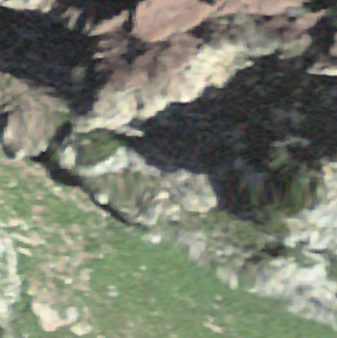
Label: bouldering_area